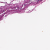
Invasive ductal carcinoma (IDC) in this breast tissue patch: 0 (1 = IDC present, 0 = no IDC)